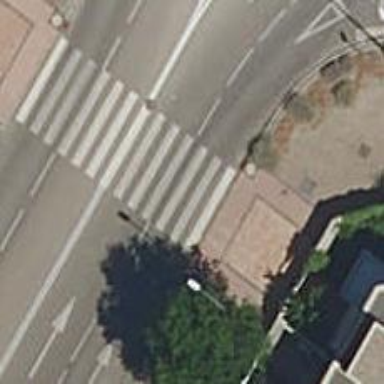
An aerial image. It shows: Uncontrolled road crossing.